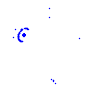
Particle: kaon